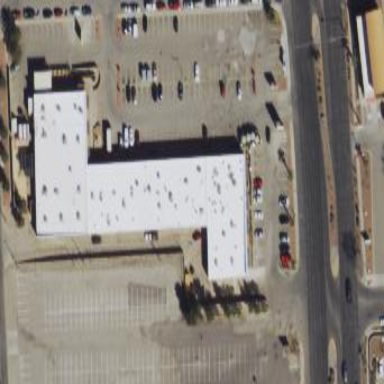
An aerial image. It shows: Retail area.